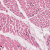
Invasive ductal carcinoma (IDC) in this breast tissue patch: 0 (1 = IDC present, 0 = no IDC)